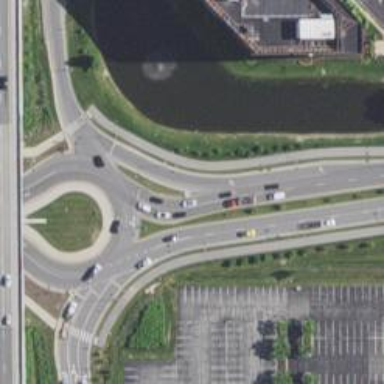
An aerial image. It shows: Onramp on motorway_link.